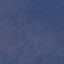
Land use / land cover: HerbaceousVegetation